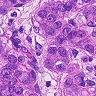
Metastatic tissue present: yes